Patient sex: M
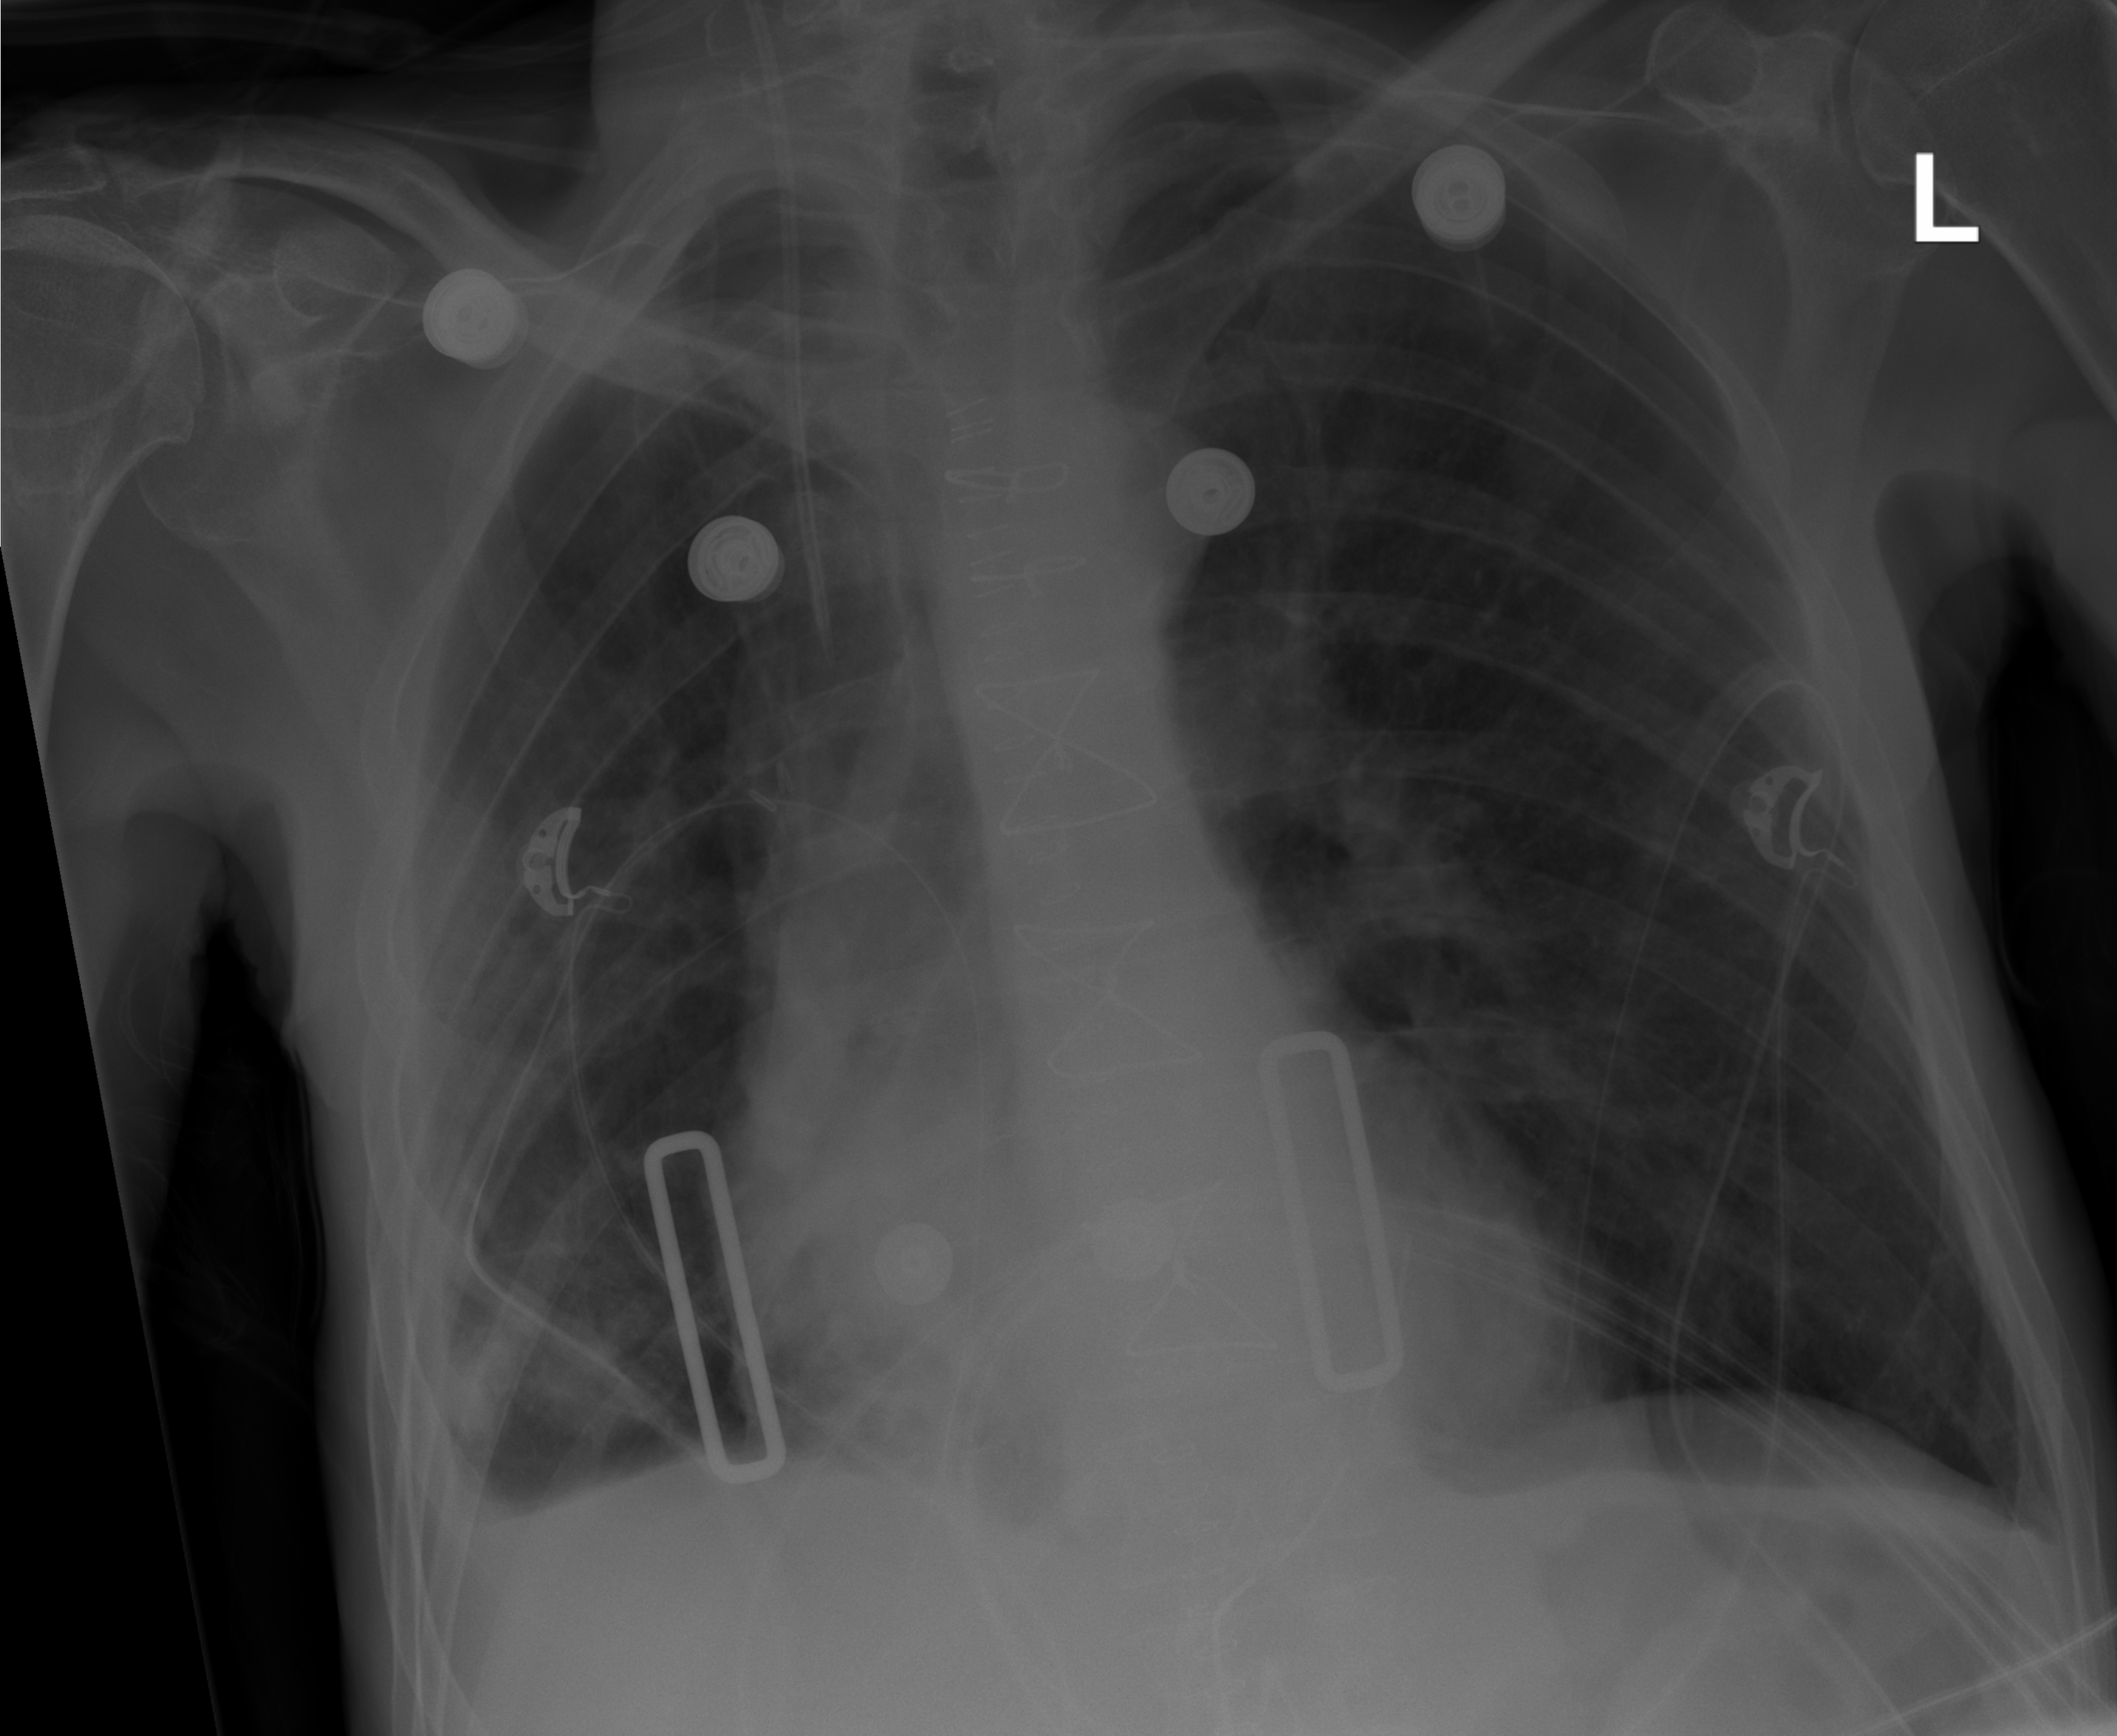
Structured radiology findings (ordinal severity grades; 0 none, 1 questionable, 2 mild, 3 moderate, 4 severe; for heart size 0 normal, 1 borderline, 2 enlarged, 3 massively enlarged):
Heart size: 0
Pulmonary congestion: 1
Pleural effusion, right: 0
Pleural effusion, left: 0
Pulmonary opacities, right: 2
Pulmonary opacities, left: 0
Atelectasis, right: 2
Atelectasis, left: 0